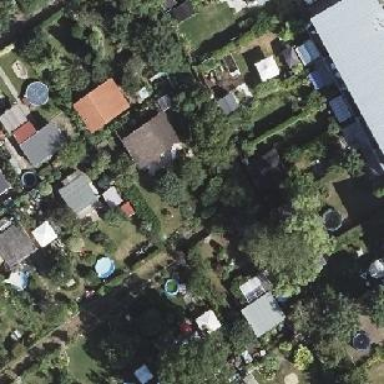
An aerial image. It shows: Plot in the allotments.